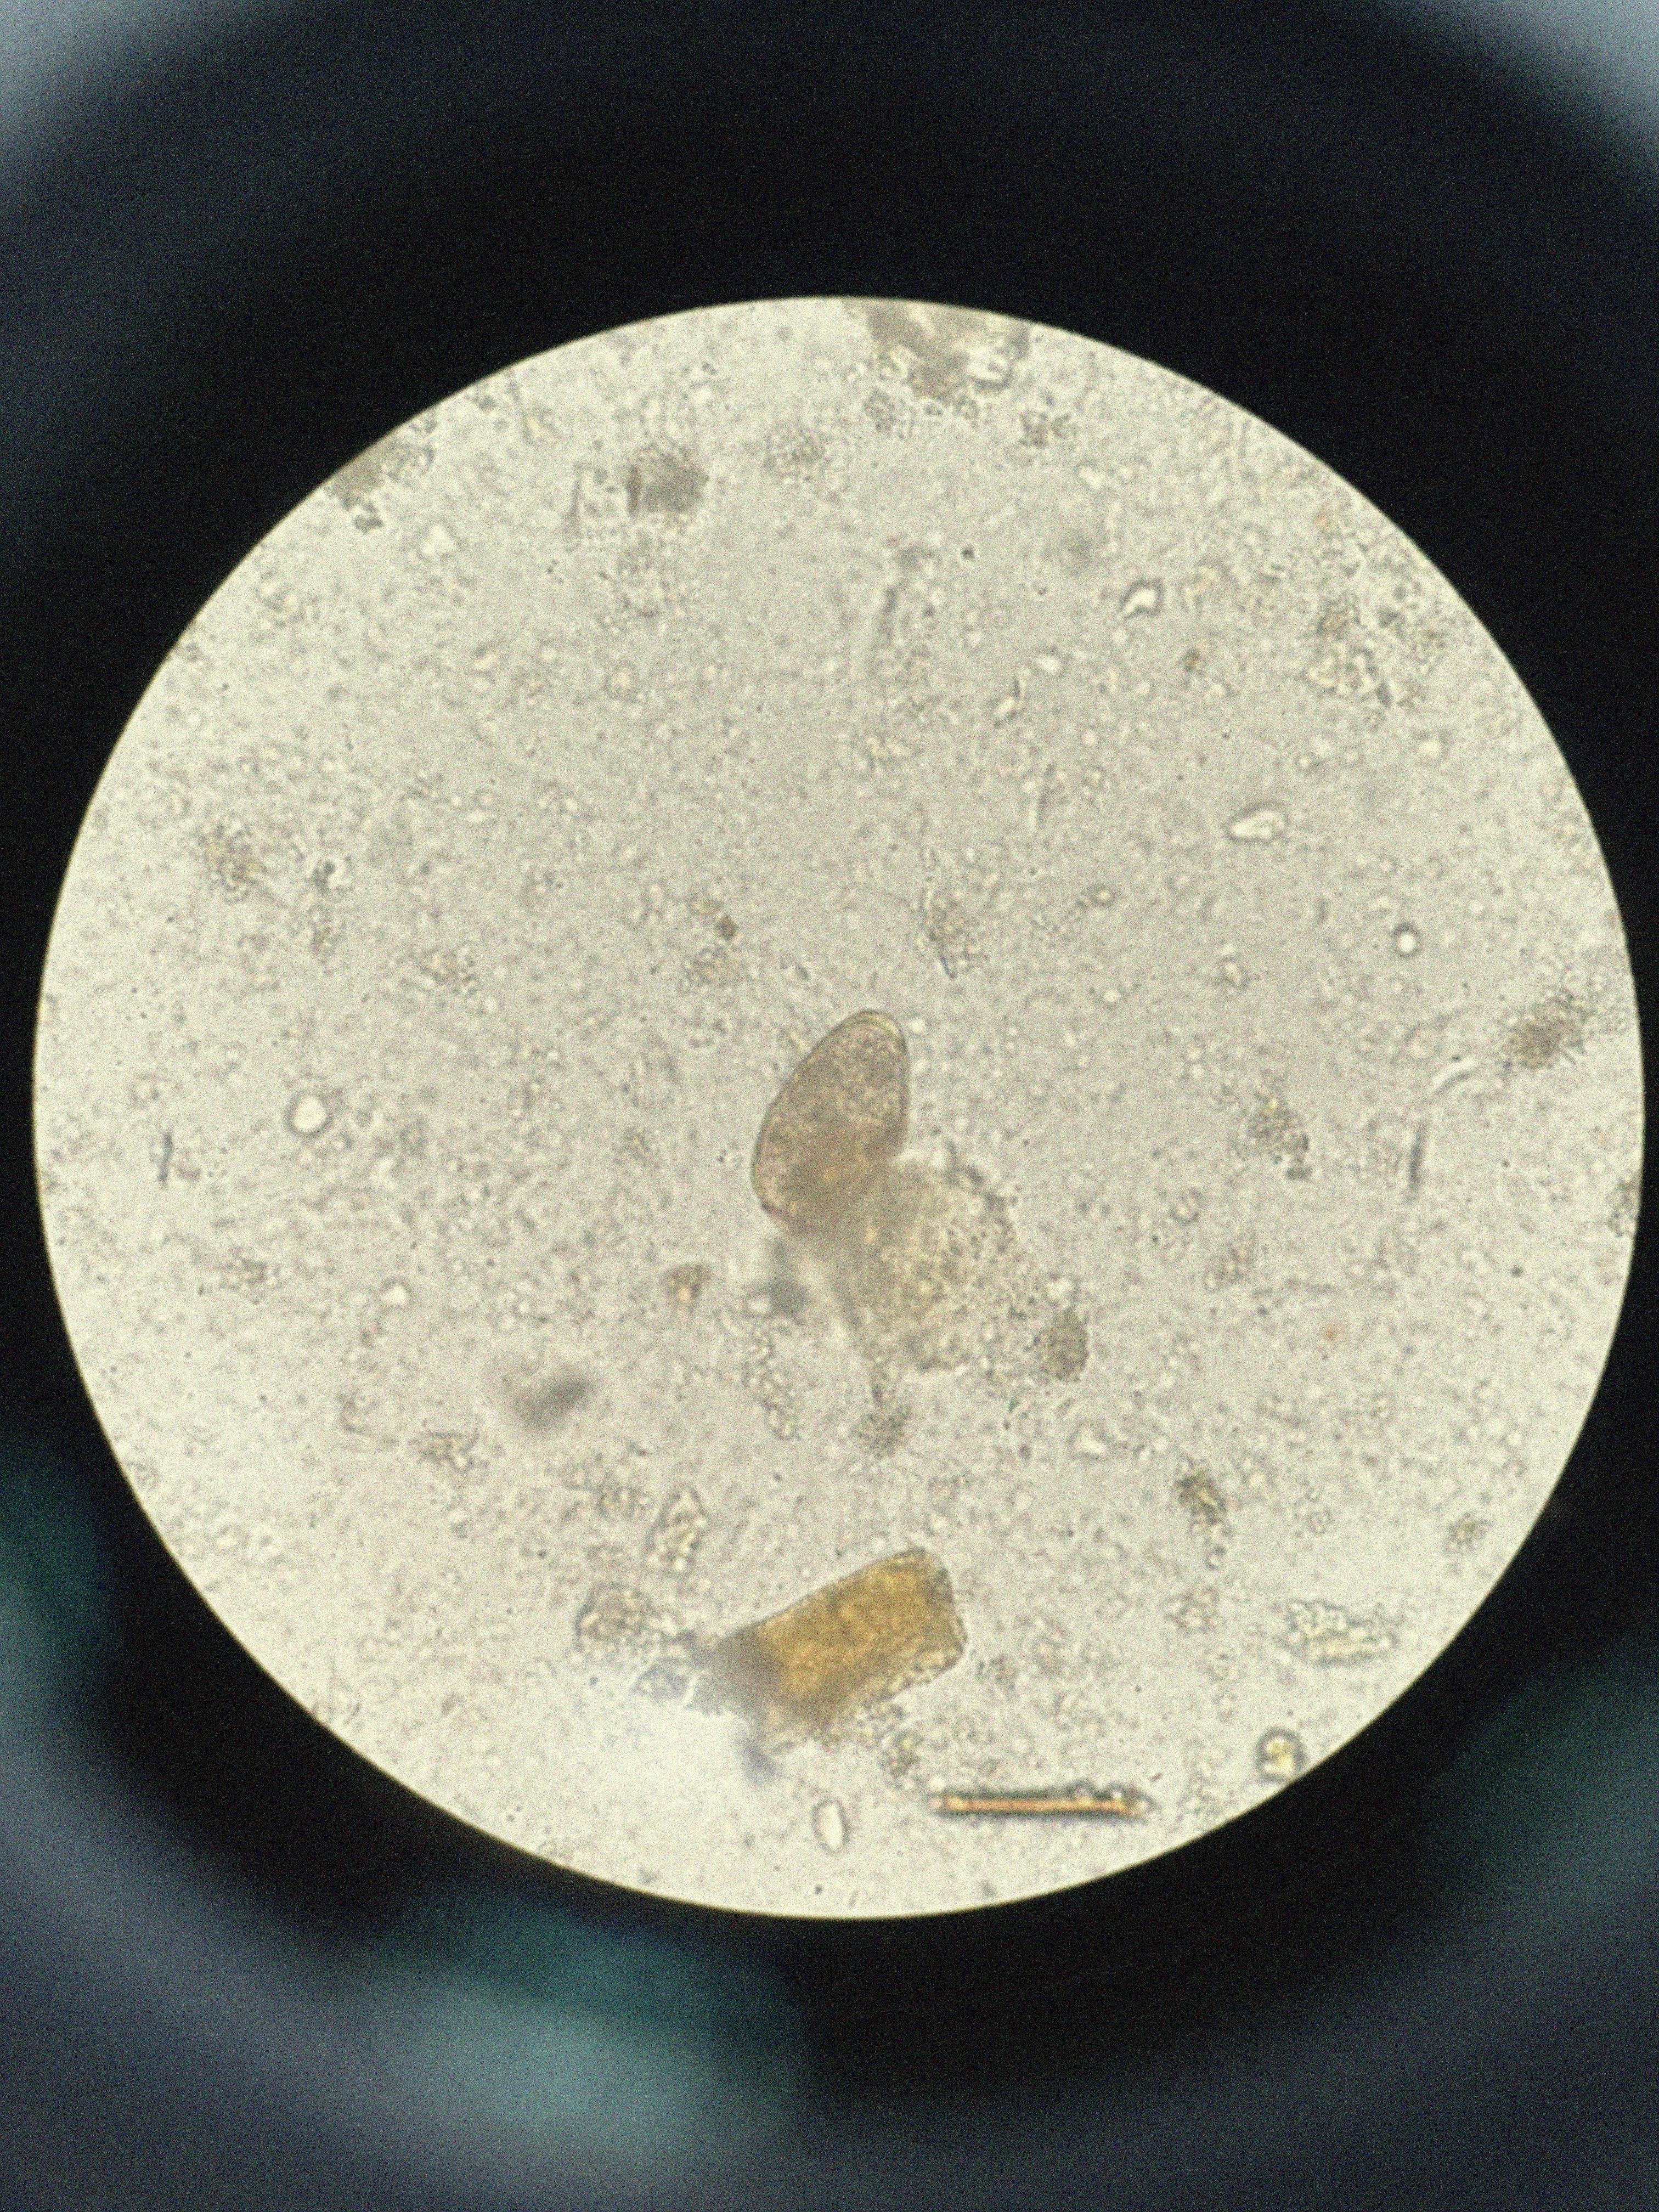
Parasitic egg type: Paragonimus spp